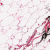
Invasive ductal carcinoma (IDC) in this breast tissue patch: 0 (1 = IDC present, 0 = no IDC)